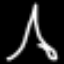
Label: The Eiffel Tower